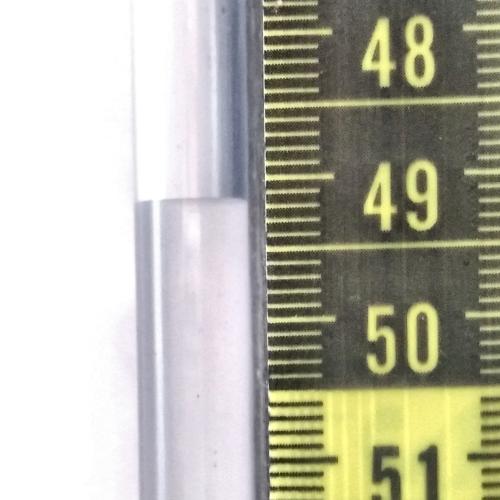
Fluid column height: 49.2 cm